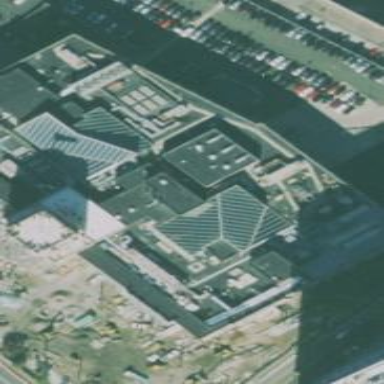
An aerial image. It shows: Historic building that is now mall.